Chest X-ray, PA view. Patient: 22 years old, sex M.
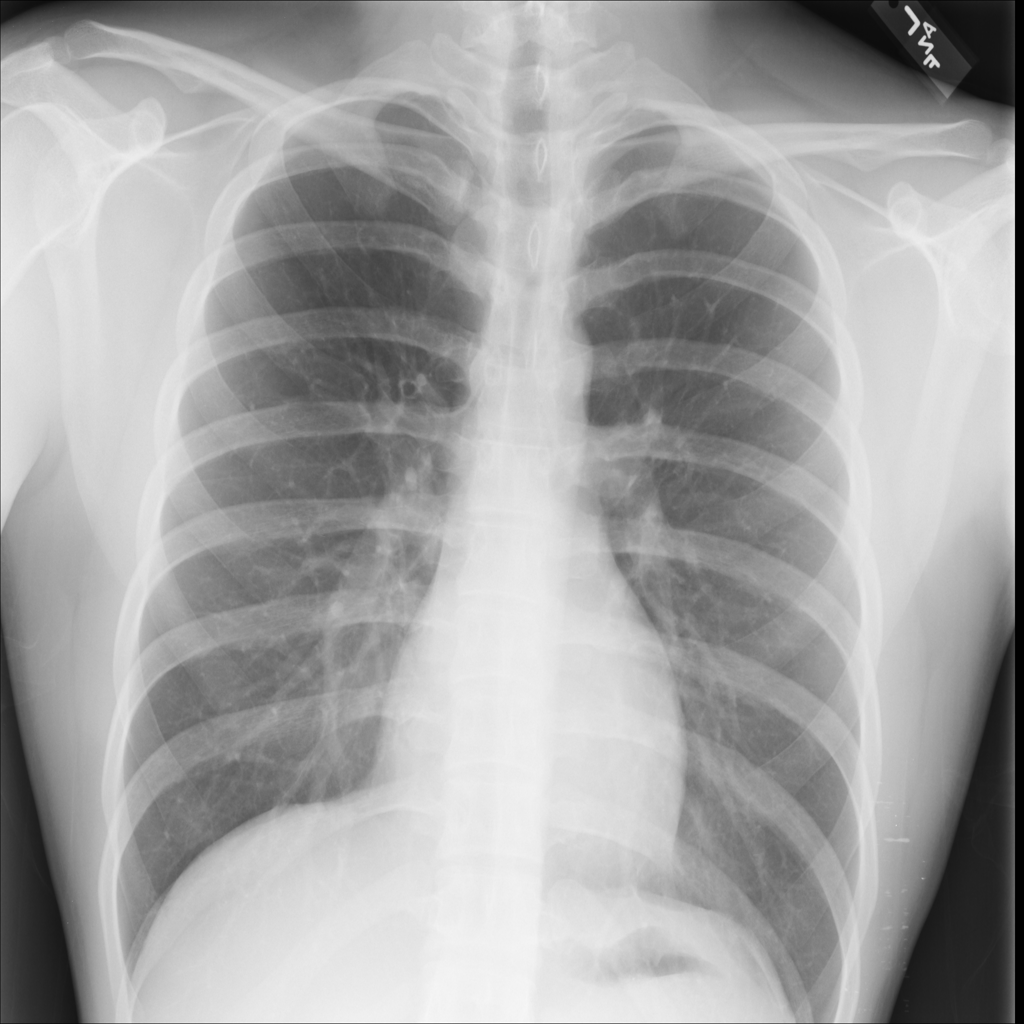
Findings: No Finding